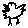
Label: bird